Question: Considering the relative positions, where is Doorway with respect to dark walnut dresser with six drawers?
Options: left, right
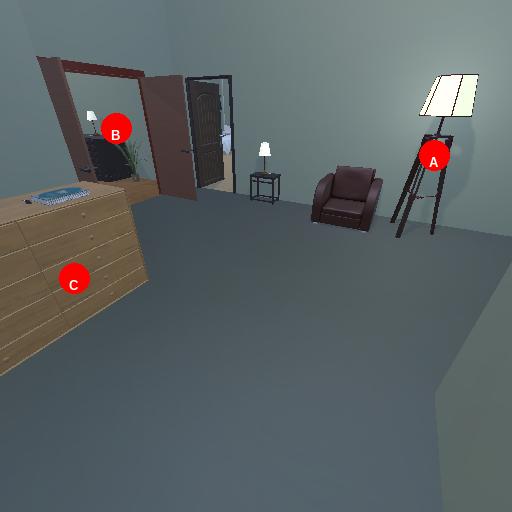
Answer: left